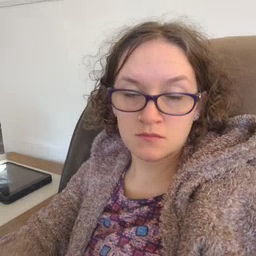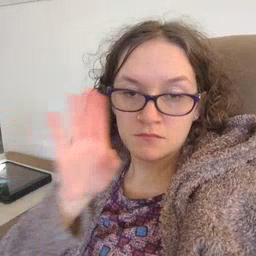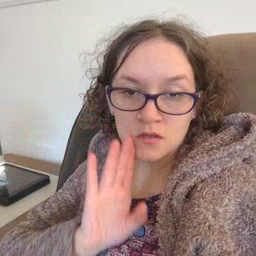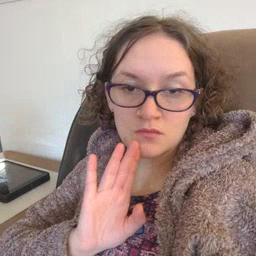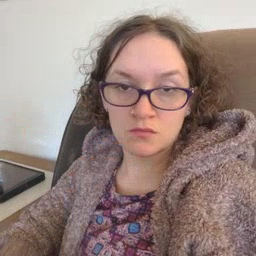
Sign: brown